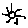
Label: sun